Aerial crown-view tile of a tropical tree (Barro Colorado Island, Panama), acquired 20240813:
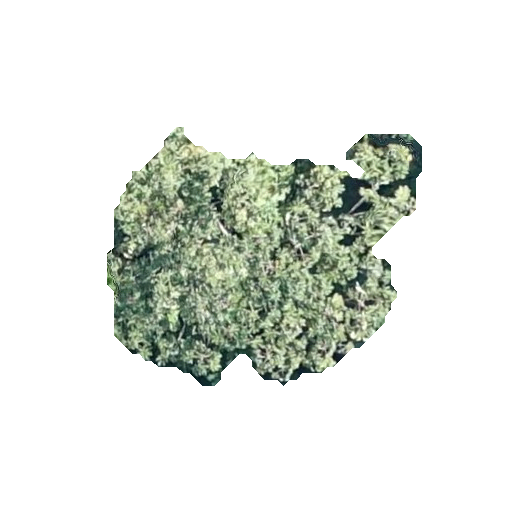
Species: Cecropia insignis
GBIF accepted scientific name: Cecropia insignis
Crown area: 88.359 m²